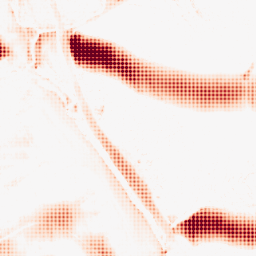
Category: morphological
Decomposition family: morphological_ellipse
Decomposition parameters: operation: opening
width: 50
height: 10
Upsampling method: sinc_blackman
Upsampling parameters: scale: 4
kernel_size: 4
Upsampling scale: 4